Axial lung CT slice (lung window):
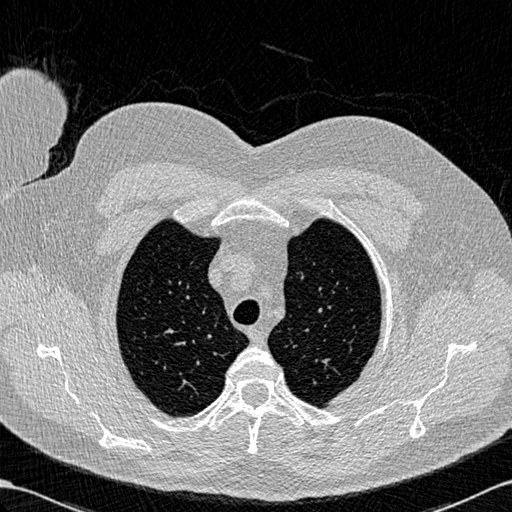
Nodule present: no